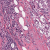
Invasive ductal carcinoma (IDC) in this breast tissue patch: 1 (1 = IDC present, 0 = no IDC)